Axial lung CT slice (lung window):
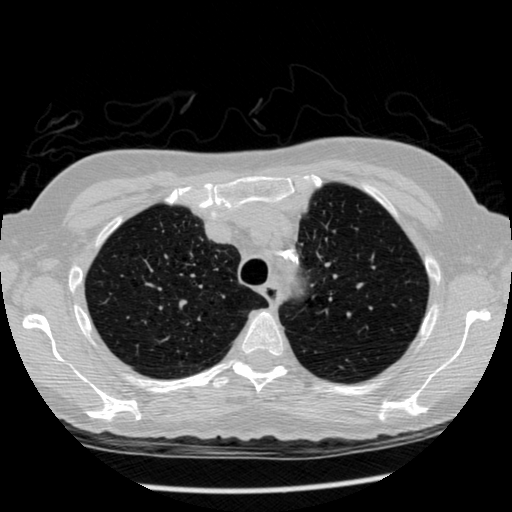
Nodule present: no